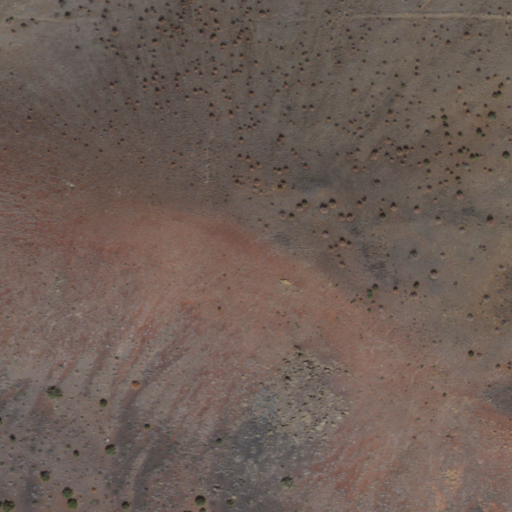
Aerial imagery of crater(s) in Arizona named Campbell Crater containing shrub, grassland, and evergreen forest